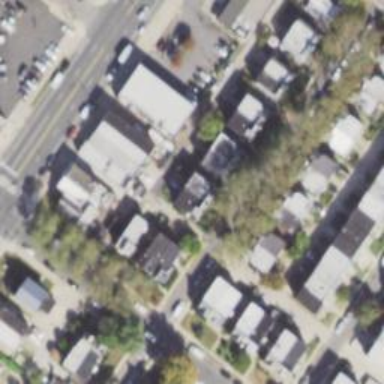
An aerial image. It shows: Alleyway designated as service road.